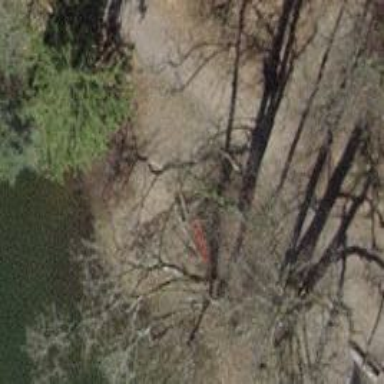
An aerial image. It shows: Red bench.